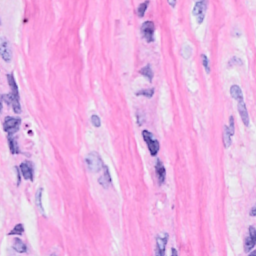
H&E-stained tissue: Breast